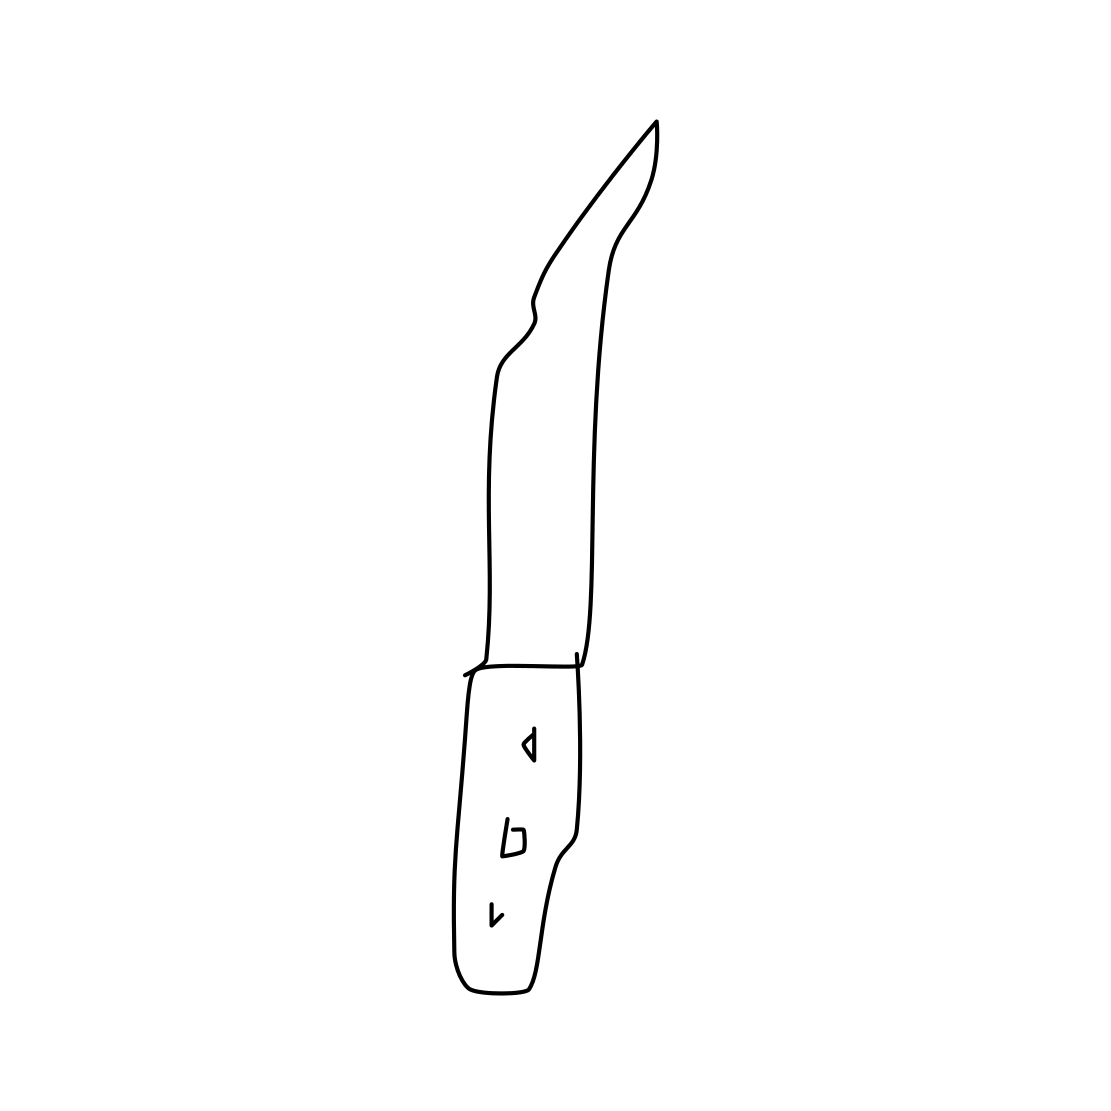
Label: knife